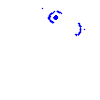
Particle: electron